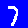
Digit: 7